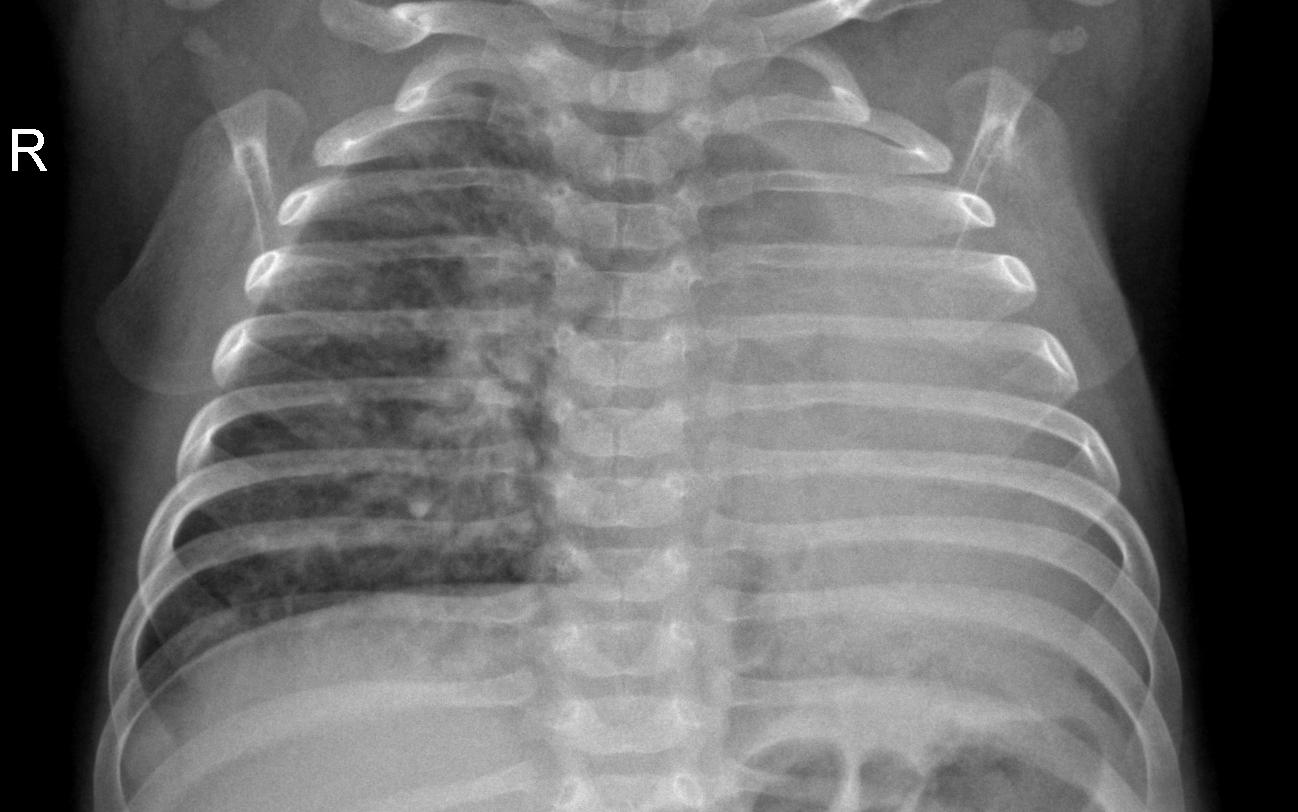
Diagnosis: PNEUMONIA